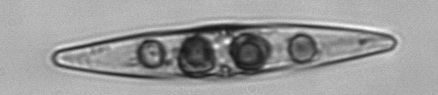
Label: Pleurosigma